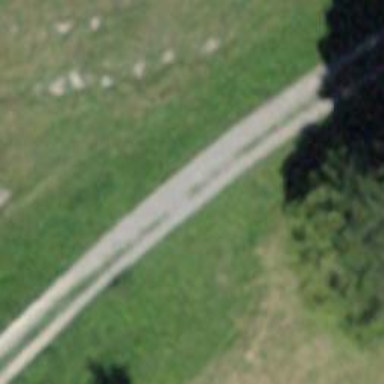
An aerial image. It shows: Gravel track with grade2 tracktype.